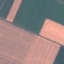
Land use / land cover: AnnualCrop